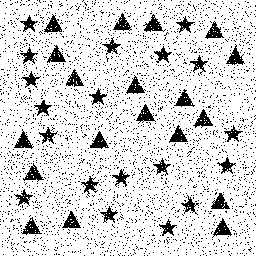
Squares: 0
Triangles: 19
Stars: 19
Total shapes: 38